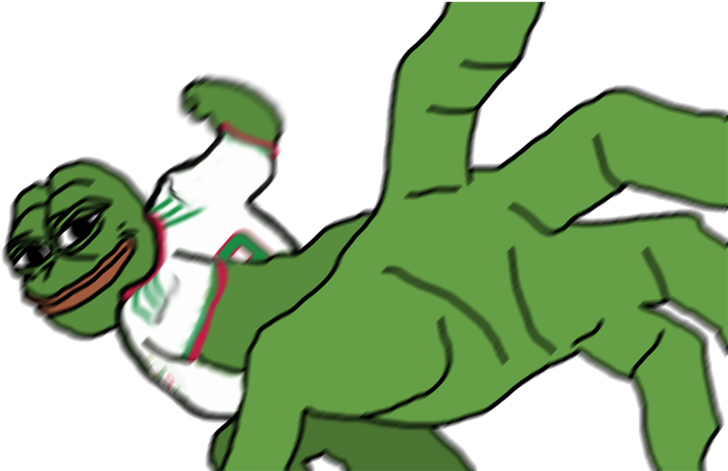
Label: 5_Pepe